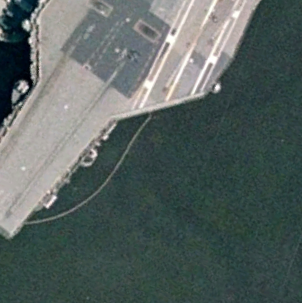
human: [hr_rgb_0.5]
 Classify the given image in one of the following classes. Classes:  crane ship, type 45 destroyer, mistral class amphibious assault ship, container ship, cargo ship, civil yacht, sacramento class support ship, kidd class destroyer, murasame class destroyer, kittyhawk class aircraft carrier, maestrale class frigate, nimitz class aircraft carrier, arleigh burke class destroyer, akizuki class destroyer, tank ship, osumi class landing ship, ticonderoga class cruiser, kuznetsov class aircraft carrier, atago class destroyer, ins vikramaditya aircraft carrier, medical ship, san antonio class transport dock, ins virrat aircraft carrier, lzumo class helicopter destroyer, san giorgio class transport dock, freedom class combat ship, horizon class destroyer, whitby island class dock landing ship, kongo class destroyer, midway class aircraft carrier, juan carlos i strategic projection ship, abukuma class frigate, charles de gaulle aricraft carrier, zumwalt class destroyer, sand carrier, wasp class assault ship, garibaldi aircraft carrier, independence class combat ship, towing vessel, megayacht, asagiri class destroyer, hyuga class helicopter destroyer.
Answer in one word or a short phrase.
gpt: KittyHawk class aircraft carrier